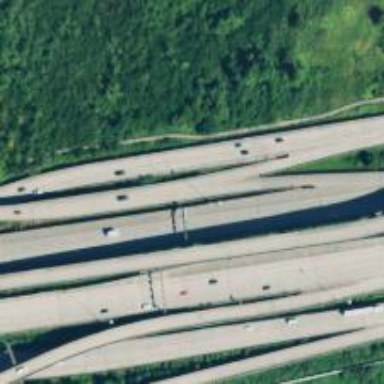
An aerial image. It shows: Bridge on motorway link.